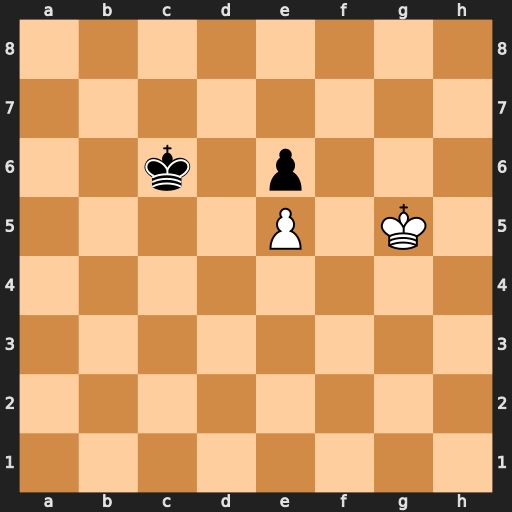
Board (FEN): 8/8/2k1p3/4P1K1/8/8/8/8
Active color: w
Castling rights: -
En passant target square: -
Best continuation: Kg6 Kc5 Kf7 Kd5 Kf6